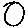
Label: circle